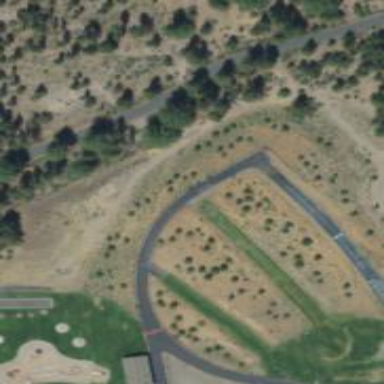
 popular sport played with flying discs."